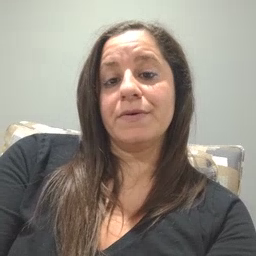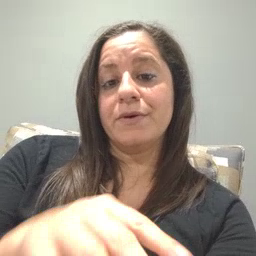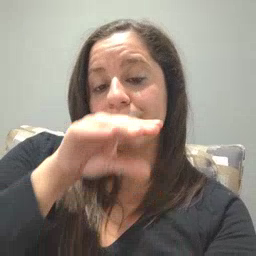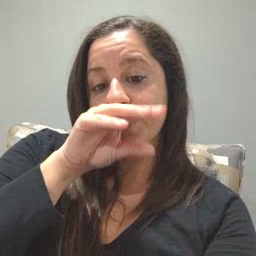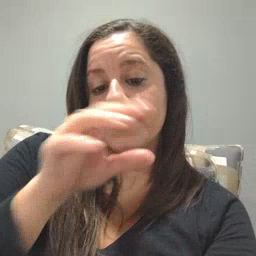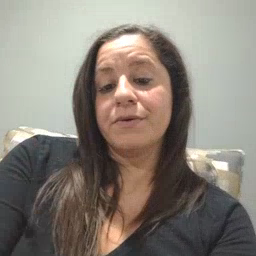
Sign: goose